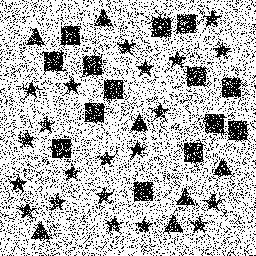
Squares: 14
Triangles: 7
Stars: 21
Total shapes: 42